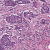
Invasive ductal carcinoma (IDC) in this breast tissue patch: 1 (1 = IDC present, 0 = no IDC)